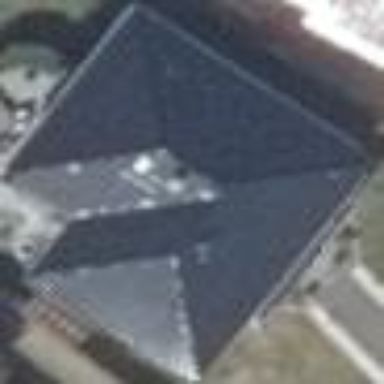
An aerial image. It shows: Hipped roof house.